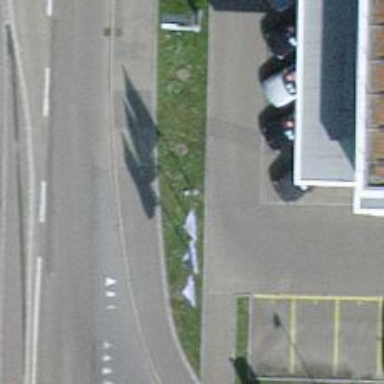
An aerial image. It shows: Flag used for advertising.